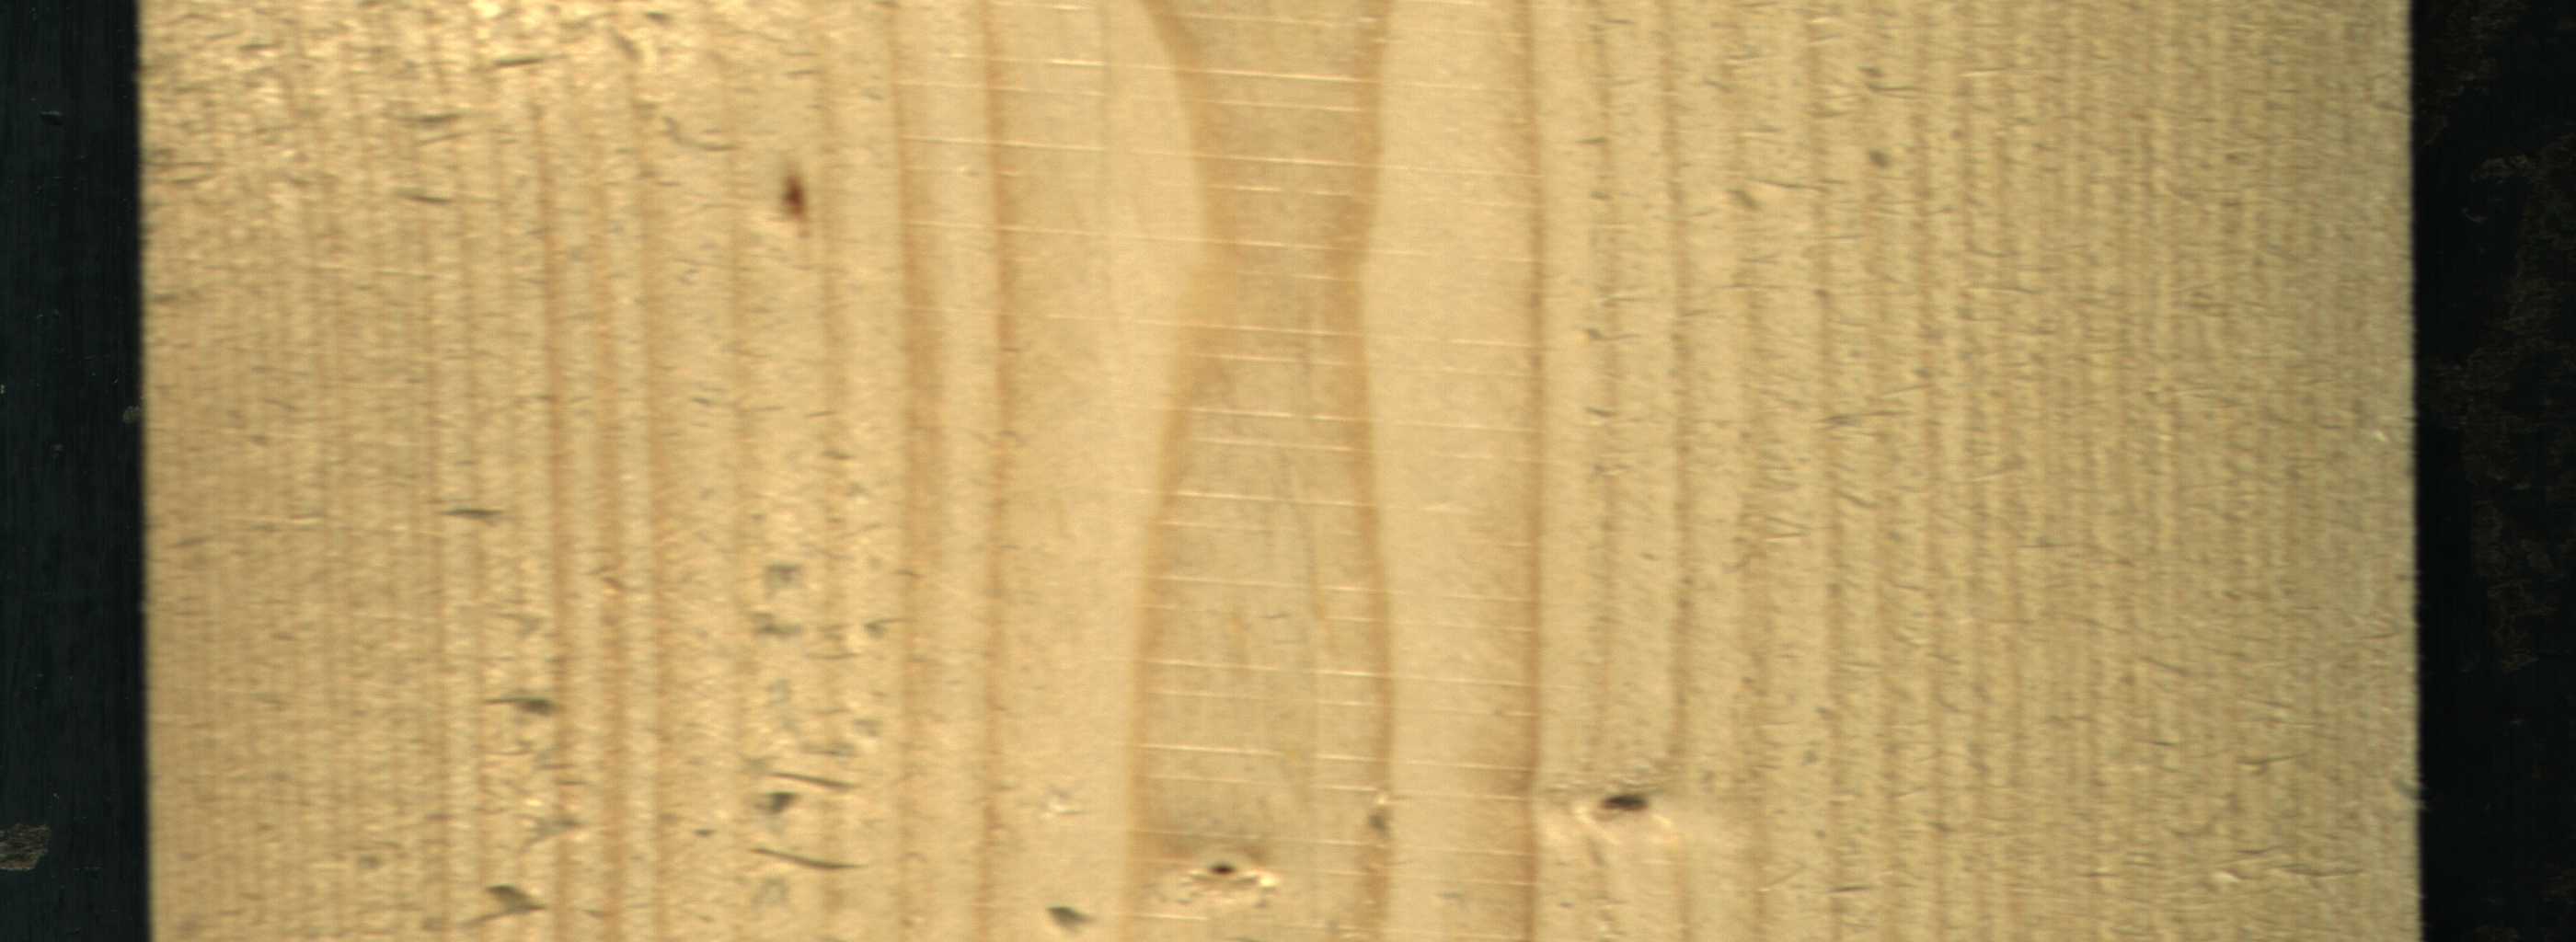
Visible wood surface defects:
Live_Knot